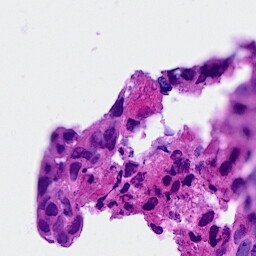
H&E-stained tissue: Breast